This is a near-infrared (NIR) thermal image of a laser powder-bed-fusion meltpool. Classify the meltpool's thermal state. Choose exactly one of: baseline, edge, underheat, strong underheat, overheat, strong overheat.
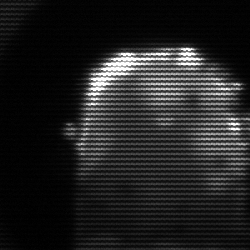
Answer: baseline